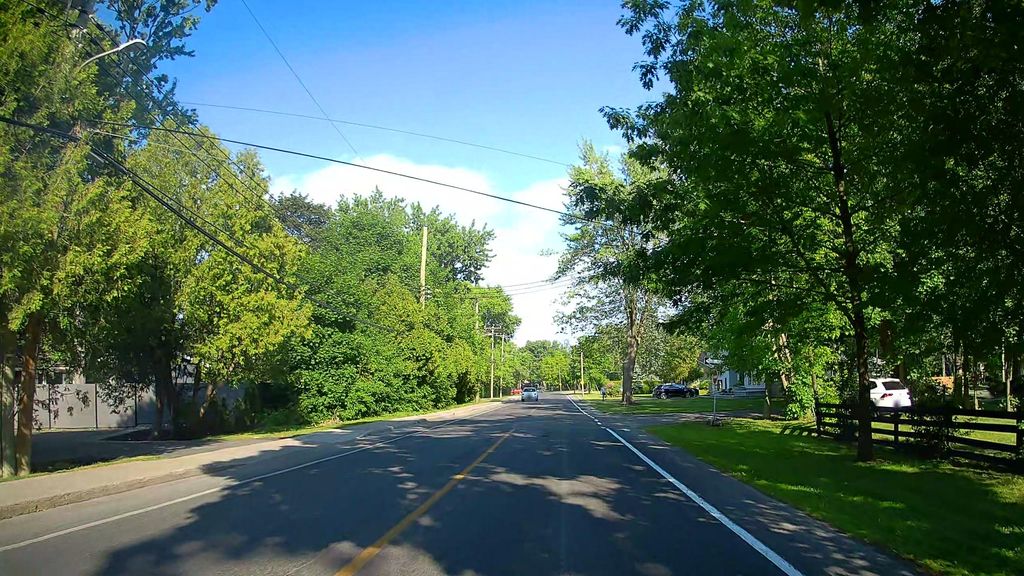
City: montreal